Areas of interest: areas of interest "Comprehensive Gymnasium"
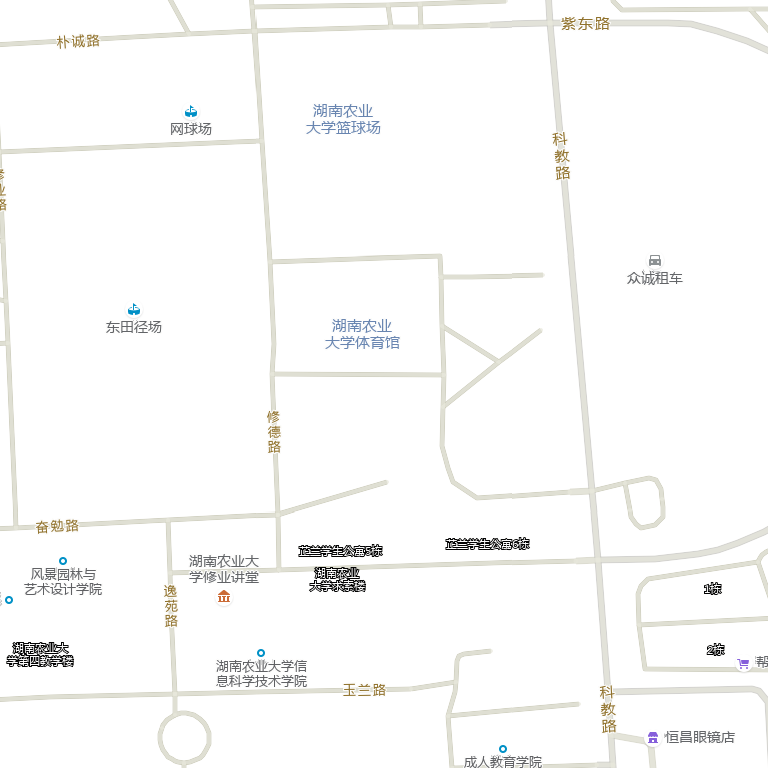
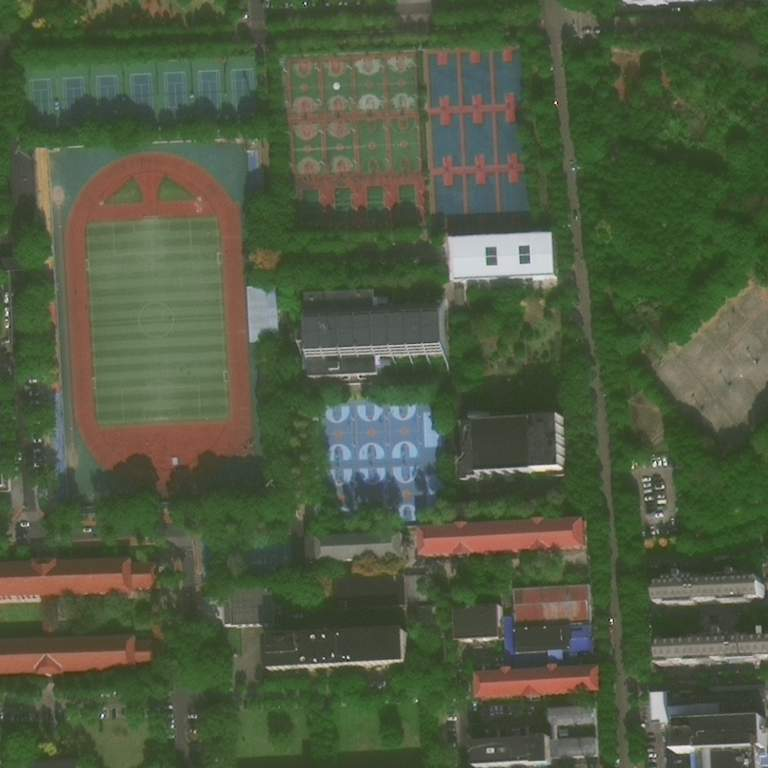